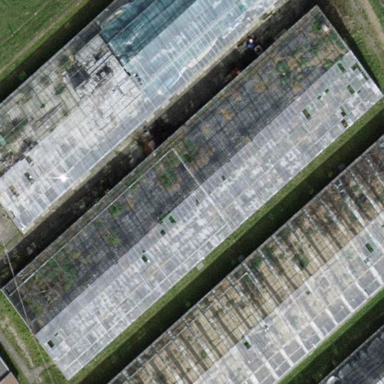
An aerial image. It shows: Greenhouse.